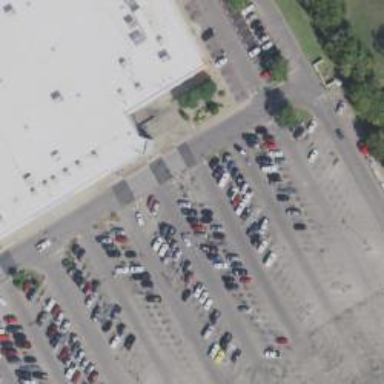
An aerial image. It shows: Parking space.